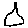
Label: moon